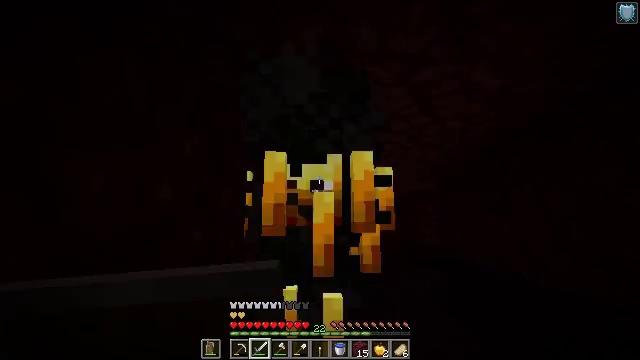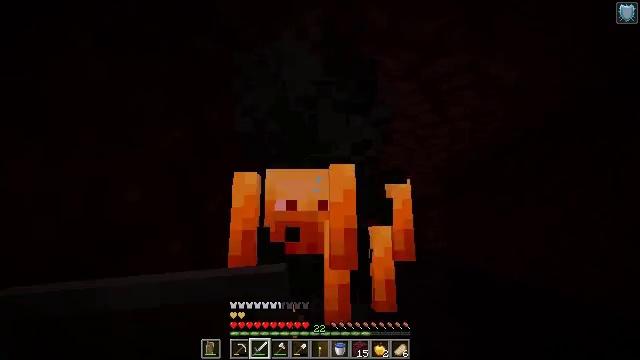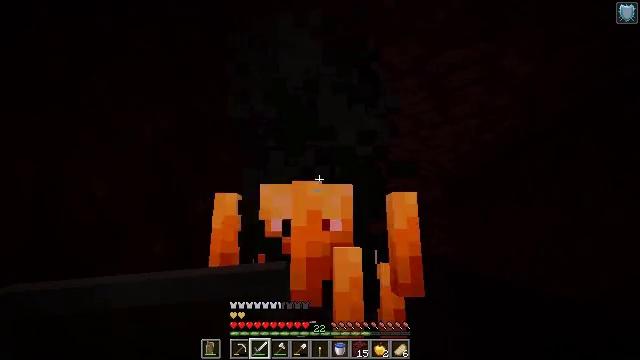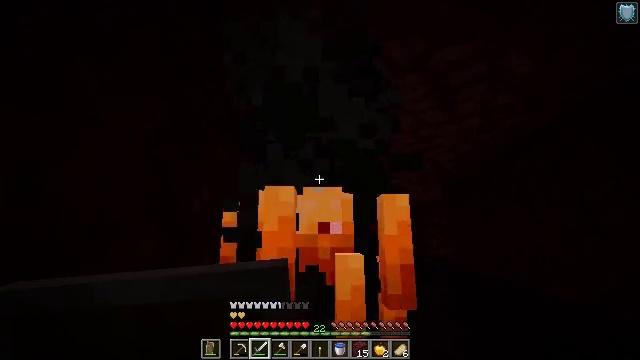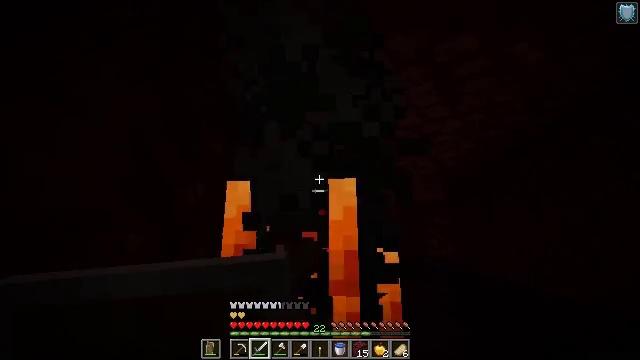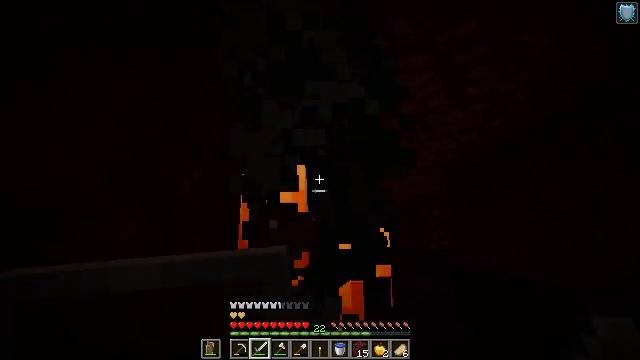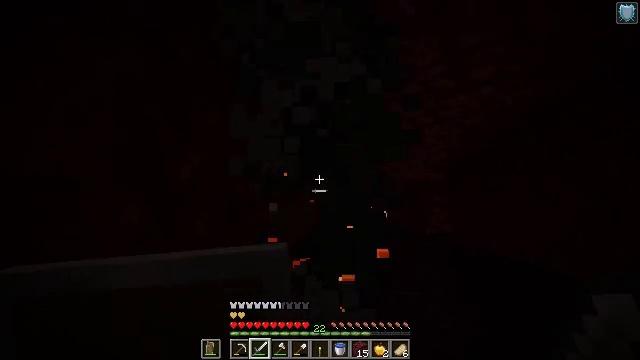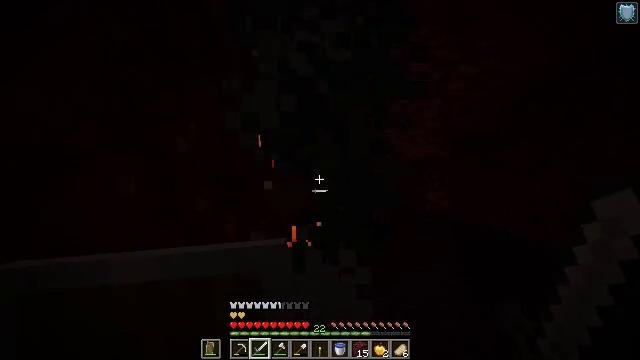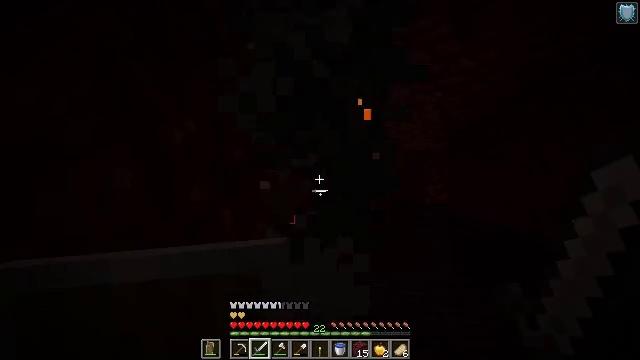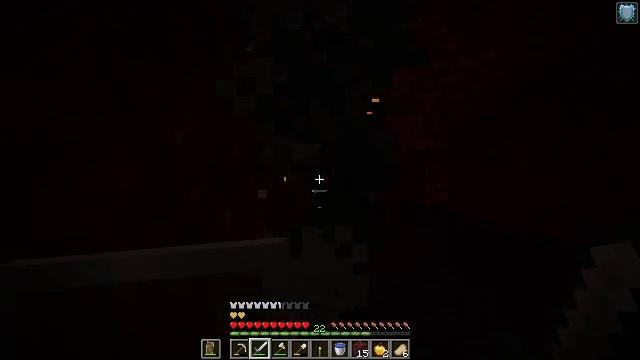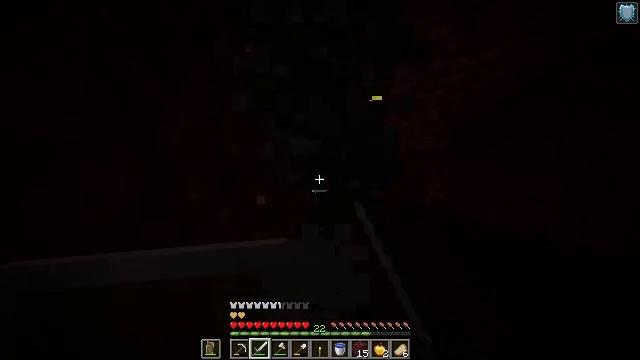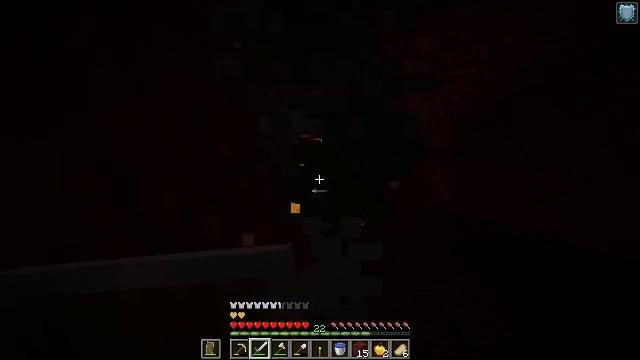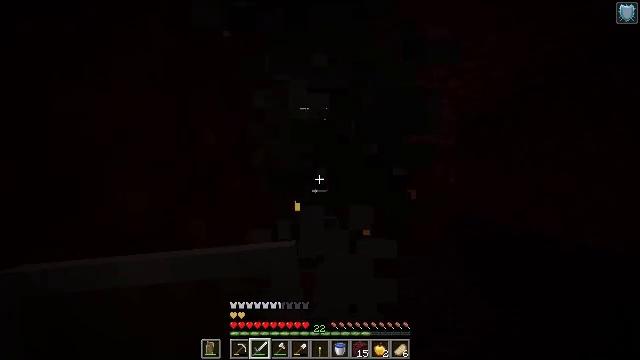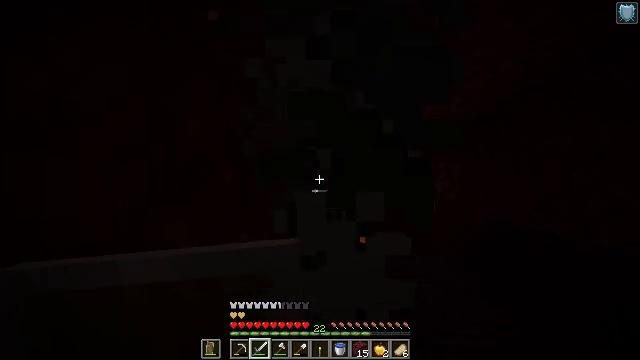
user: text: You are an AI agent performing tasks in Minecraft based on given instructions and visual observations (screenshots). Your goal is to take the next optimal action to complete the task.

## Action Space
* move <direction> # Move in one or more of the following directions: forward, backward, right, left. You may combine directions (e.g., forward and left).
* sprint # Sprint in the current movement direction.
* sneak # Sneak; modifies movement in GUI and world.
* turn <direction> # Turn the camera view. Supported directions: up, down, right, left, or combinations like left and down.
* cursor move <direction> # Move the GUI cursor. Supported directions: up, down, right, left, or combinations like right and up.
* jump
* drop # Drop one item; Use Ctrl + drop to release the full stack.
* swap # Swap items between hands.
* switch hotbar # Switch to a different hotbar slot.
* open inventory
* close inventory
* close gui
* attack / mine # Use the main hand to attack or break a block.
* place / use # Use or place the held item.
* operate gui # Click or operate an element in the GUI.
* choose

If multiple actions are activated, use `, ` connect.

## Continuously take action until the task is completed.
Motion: motion action
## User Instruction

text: Fight the blaze in the Nether.
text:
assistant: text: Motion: move forward, turn up
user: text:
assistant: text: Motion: turn up
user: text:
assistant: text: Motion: no_op
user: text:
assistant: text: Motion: no_op
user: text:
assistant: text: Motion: turn down
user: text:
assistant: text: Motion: turn down
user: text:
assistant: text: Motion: turn down
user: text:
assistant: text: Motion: turn down
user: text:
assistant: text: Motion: attack / mine
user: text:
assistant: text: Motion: move forward, attack / mine
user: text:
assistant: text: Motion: move forward, attack / mine
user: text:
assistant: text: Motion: move forward, attack / mine
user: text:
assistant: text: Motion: move forward
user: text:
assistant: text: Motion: no_op